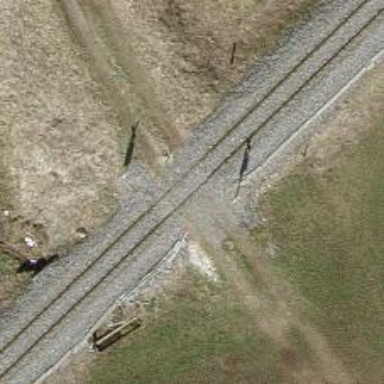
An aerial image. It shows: Railway level crossing.